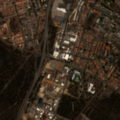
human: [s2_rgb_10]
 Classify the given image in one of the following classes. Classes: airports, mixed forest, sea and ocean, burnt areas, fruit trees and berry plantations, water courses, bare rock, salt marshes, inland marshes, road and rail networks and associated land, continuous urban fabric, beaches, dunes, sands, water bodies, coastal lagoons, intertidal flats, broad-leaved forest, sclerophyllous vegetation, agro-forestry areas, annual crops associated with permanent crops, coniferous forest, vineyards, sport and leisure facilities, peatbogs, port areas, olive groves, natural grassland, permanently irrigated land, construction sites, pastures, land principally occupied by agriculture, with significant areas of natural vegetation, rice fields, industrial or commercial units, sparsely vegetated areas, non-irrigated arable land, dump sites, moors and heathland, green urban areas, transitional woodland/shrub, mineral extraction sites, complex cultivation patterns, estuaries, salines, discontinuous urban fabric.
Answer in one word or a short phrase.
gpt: continuous urban fabric, discontinuous urban fabric, industrial or commercial units, coniferous forest